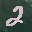
Label: 2